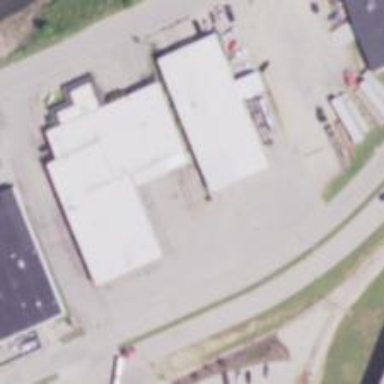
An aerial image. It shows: Industrial building.